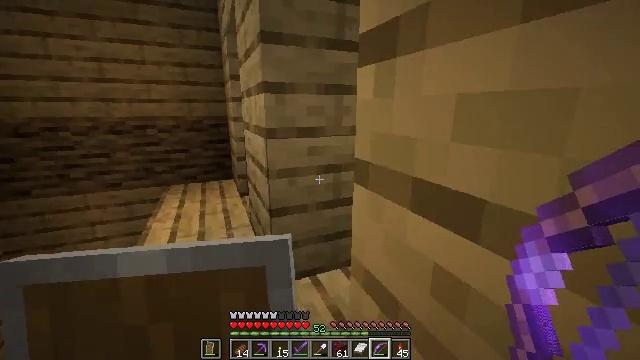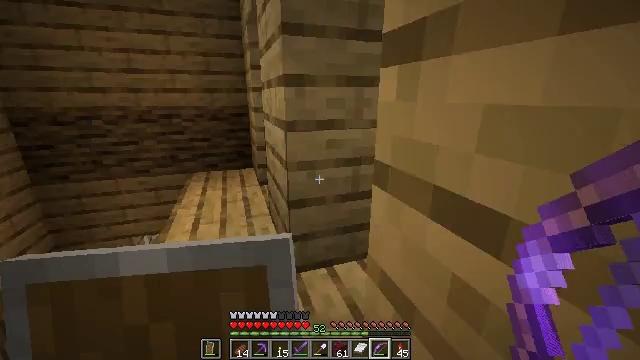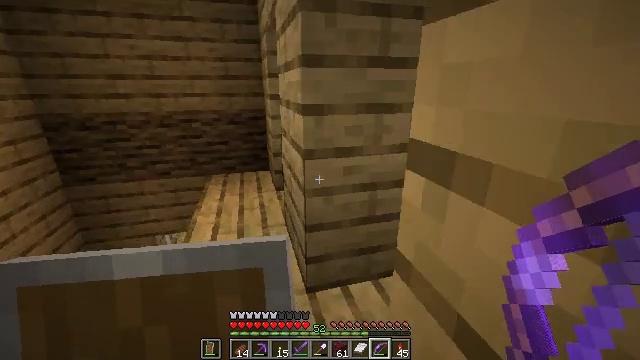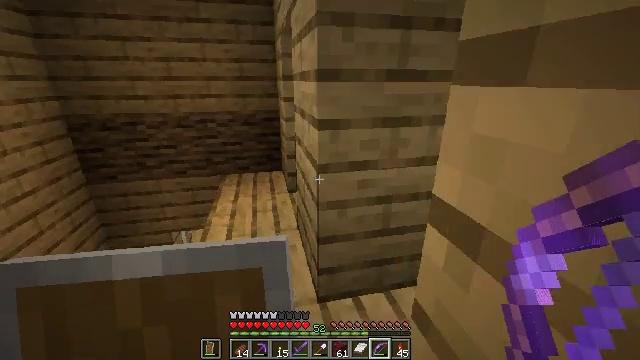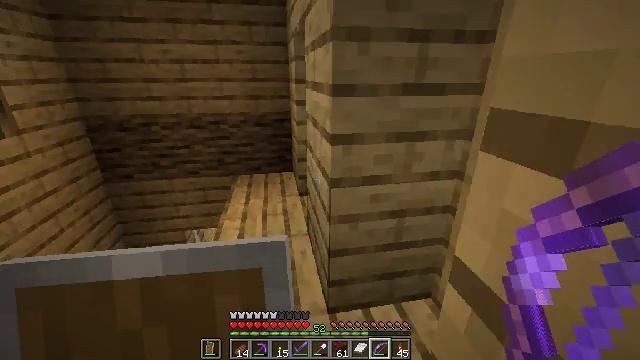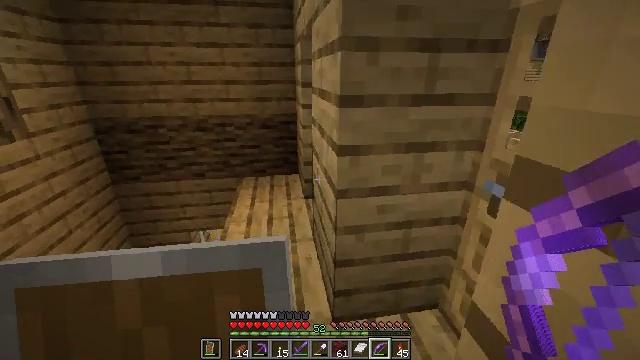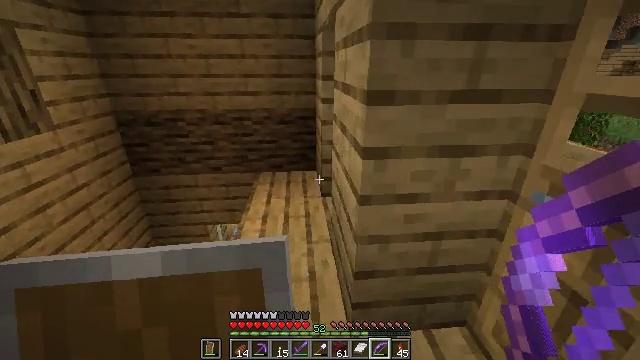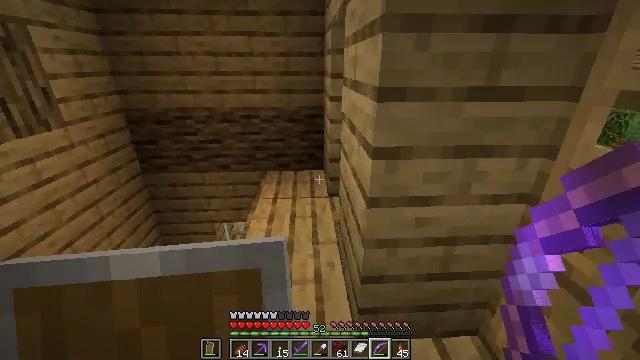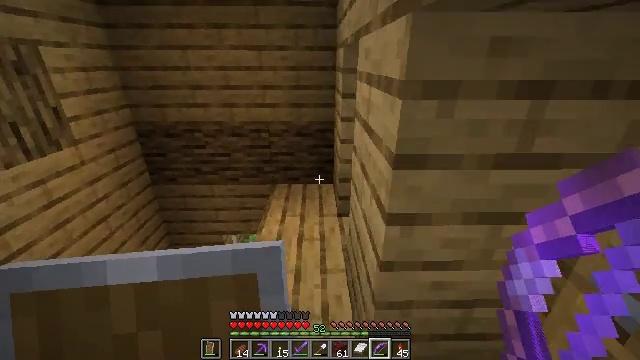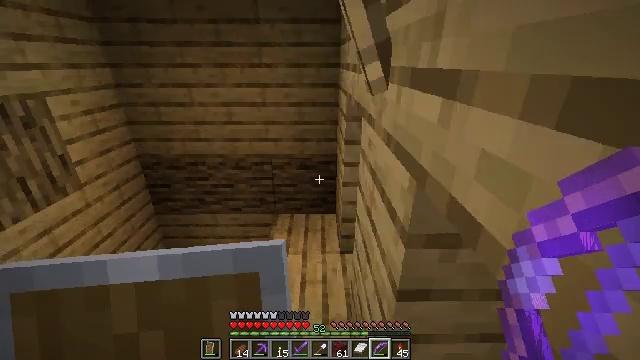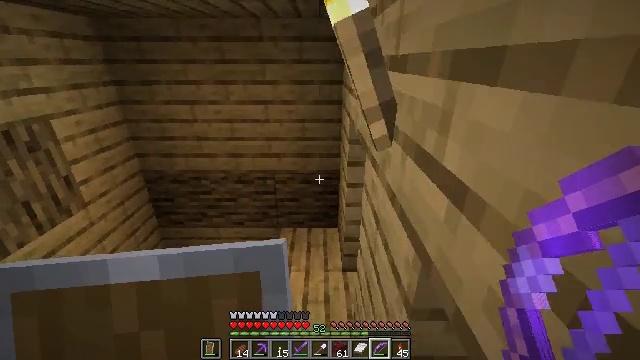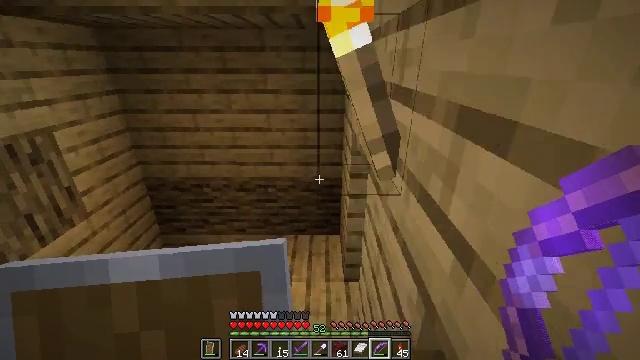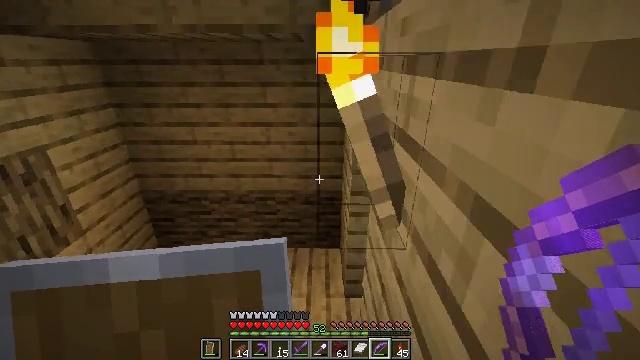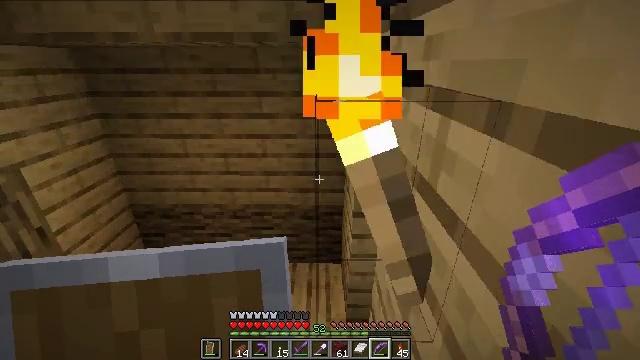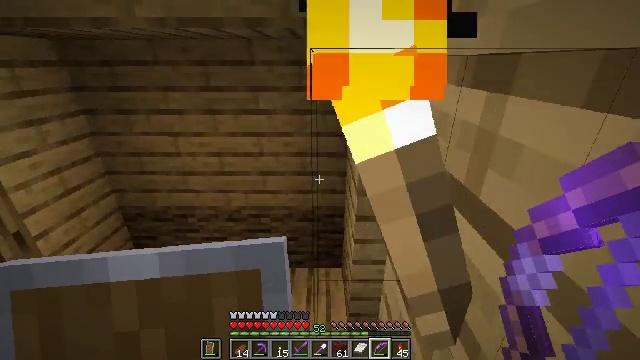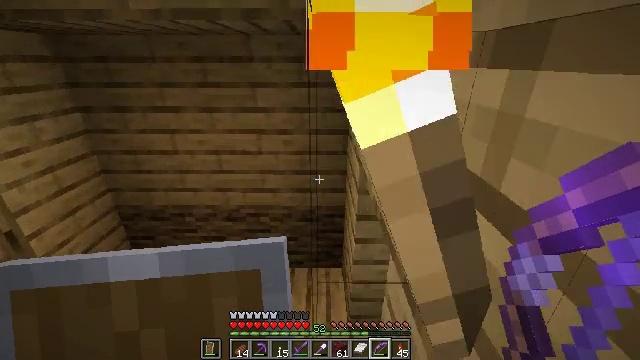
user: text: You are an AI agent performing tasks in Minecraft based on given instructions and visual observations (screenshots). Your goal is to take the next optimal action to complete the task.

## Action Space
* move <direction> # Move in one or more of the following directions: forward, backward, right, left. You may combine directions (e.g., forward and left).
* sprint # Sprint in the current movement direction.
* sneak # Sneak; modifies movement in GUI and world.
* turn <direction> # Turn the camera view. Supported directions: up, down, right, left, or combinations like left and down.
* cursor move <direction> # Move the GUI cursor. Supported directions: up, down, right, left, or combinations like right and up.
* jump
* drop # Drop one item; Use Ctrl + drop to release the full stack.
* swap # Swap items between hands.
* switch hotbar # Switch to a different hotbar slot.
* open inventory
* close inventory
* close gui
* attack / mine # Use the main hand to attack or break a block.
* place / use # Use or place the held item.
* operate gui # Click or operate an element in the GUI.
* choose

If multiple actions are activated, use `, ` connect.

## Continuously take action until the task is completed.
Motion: motion action
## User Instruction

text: Left click on the bell to mine it.
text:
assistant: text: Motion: move forward, turn left and down, jump
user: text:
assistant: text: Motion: move forward, turn left and down, jump
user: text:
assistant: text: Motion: move forward, turn left and down, jump
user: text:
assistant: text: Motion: move forward, turn left and down, jump
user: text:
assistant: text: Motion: move forward, turn left, jump
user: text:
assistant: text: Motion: move forward, turn left and down, jump
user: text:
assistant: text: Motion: move forward, turn left, jump
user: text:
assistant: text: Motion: move forward, turn left, jump
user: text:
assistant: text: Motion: move forward, jump
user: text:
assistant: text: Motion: move forward, jump
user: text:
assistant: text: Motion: move forward, jump
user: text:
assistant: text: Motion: move forward
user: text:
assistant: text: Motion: move forward
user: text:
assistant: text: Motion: move forward
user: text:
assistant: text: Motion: move forward
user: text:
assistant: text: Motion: no_op
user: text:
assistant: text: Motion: no_op
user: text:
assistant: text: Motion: no_op
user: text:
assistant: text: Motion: no_op
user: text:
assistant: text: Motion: no_op
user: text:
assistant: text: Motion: turn right
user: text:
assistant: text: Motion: turn right
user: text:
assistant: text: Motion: turn right
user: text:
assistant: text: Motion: move forward and move left, turn right
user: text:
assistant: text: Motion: move forward and move left, turn right and down
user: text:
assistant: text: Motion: move forward and move left, turn right and down
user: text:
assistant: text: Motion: move forward and move left, turn right and down
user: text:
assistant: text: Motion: turn right and down
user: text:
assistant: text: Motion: turn right
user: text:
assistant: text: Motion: turn right